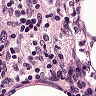
Metastatic tissue present: no